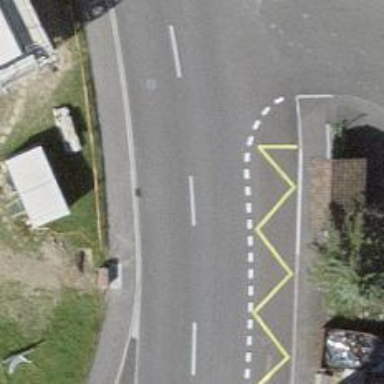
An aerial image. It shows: Bus stop with stop position for public transport.